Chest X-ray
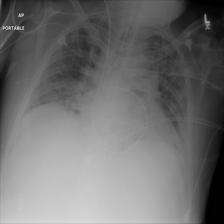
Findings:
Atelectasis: negative
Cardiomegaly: negative
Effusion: positive
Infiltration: negative
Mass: negative
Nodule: negative
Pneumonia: negative
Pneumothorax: negative
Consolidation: negative
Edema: negative
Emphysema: negative
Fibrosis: negative
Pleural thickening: negative
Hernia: negative